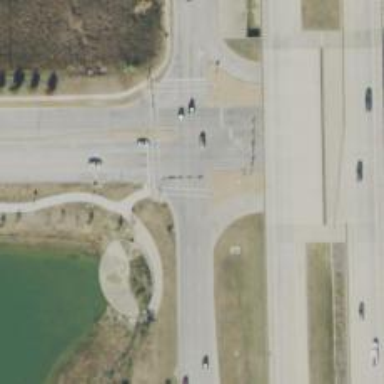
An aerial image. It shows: Marked crossing on footway.